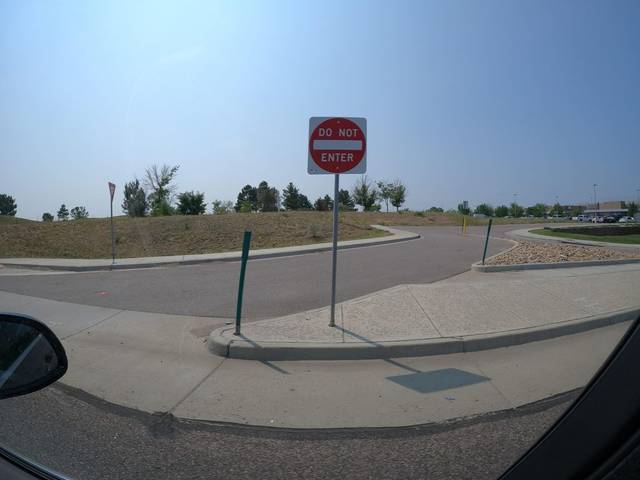
Region: United States
Coordinates: 39.595, -104.855